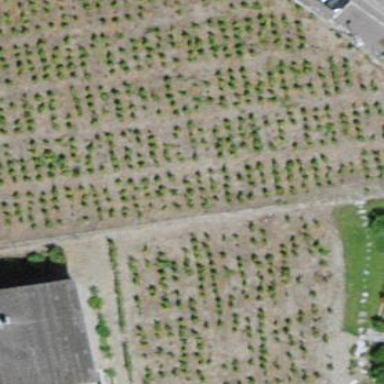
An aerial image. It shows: Vineyard growing grapes.